Field crop: maize
Growth stage: 2
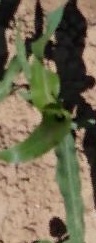
Species: maize